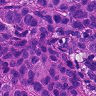
Metastatic tissue present: yes